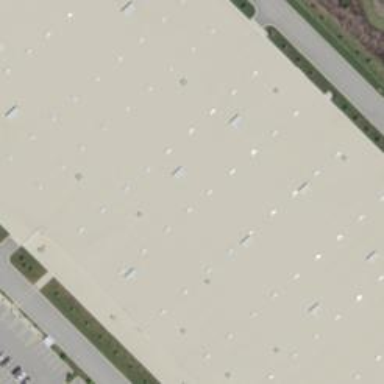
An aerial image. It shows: Industrial building where trains are manufactured or stored.